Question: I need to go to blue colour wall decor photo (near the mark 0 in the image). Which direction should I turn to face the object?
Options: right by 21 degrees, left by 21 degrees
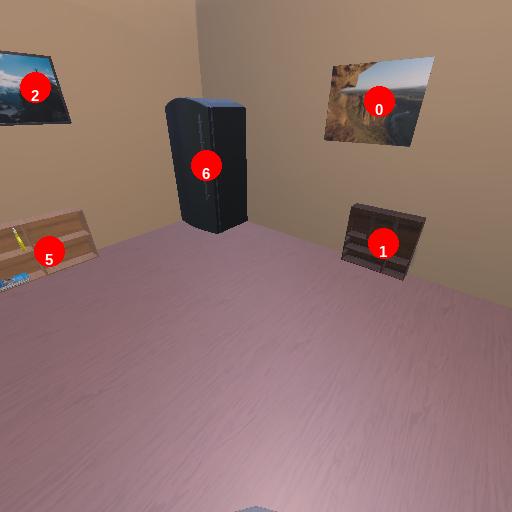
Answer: right by 21 degrees